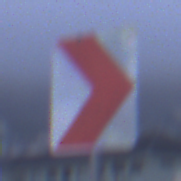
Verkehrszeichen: RichtungstafelnInKurvenKleinLinks
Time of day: SunriseSunset
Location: Outdoor (Urban)
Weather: Overcast
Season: NotSpecified
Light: Natural